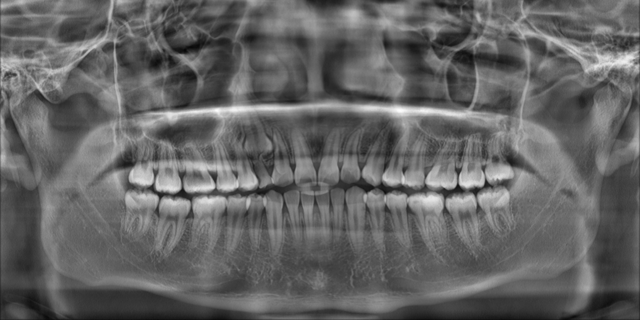
adult